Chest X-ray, PA view. Patient: 54 years old, sex M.
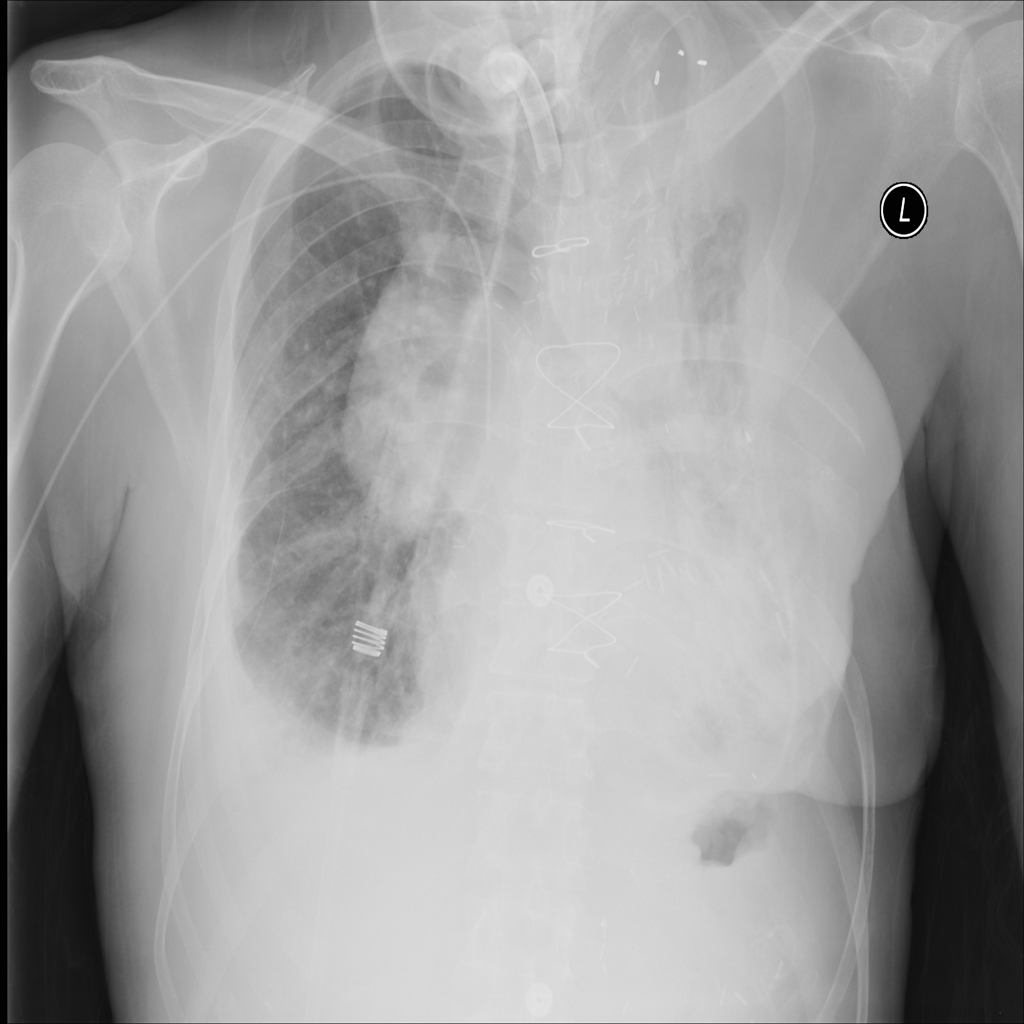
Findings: Effusion, Mass